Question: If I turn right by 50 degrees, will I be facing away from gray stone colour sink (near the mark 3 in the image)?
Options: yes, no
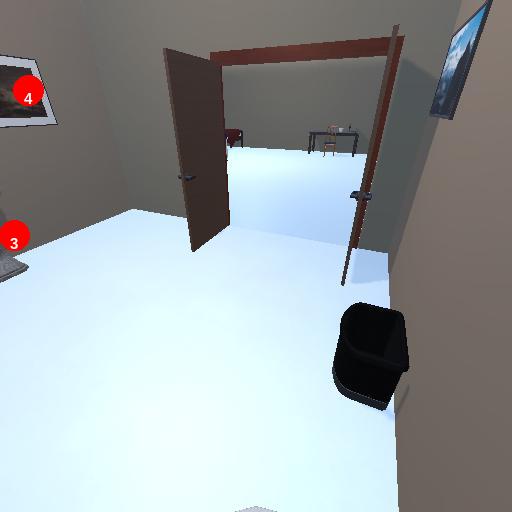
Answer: yes